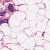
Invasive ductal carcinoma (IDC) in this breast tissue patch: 0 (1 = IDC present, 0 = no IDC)